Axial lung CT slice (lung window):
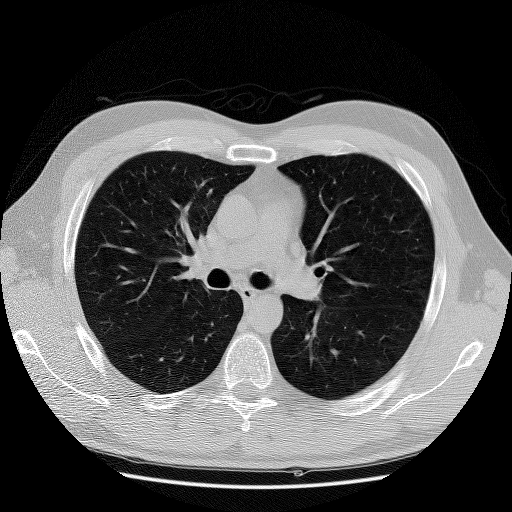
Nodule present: no